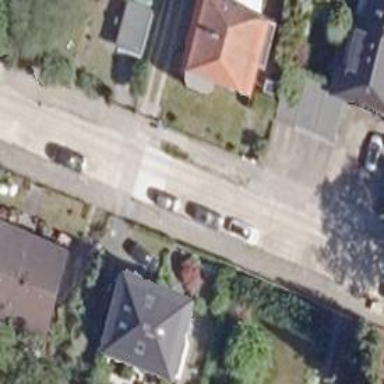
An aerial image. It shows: Residential road with concrete surface. There are sidewalks on both sides.